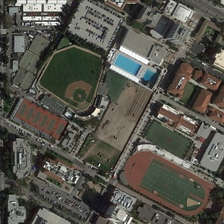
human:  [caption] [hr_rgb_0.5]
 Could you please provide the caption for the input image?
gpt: some buildings are in a school with a playground and a baseball field .

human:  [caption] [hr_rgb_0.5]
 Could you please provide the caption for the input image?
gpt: some buildings are in a school with a playground and a baseball field .

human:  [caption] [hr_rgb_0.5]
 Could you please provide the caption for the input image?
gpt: some buildings are in a school with a playground and a baseball field .

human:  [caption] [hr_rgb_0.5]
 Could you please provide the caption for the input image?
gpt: some buildings are in a school with a playground and a baseball field .

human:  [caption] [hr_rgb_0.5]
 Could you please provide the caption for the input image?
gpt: some buildings are in a school with a playground and a baseball field .